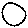
Label: circle